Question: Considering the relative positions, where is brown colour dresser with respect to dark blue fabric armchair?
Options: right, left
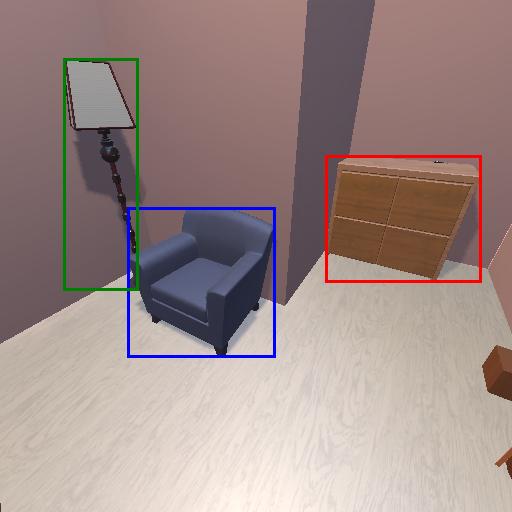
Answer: right